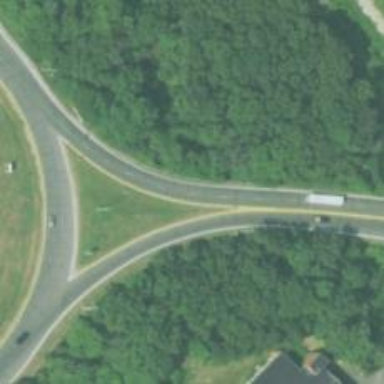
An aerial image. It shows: Trunk highway.